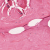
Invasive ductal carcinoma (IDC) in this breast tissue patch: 0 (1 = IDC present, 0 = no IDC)